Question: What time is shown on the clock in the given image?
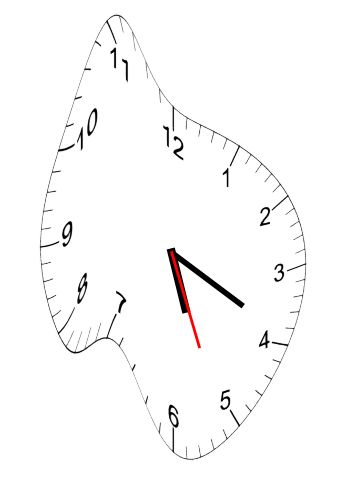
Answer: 05:19:26